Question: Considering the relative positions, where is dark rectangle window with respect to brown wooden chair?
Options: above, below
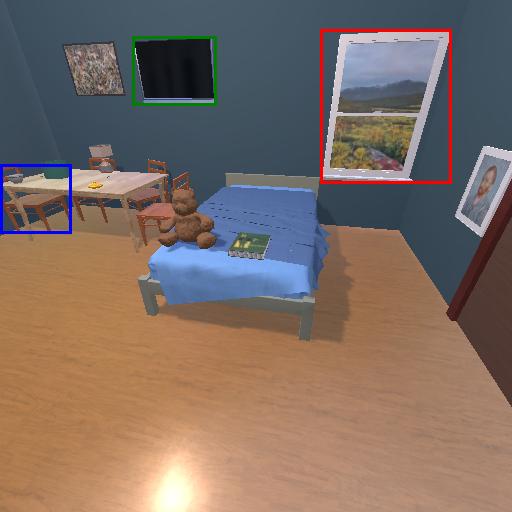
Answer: above